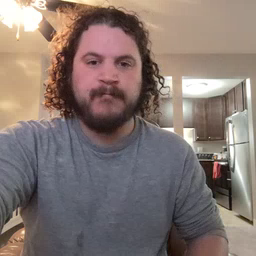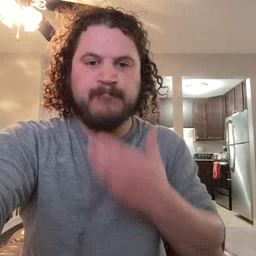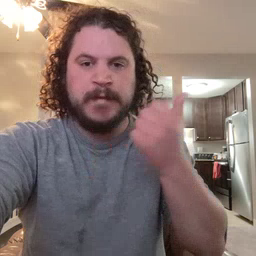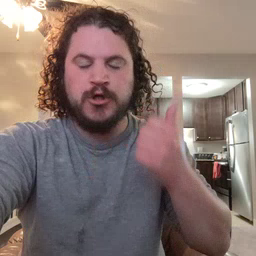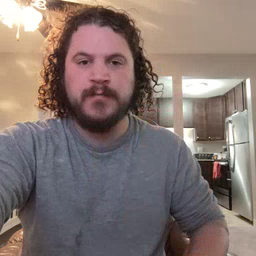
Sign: better